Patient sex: M
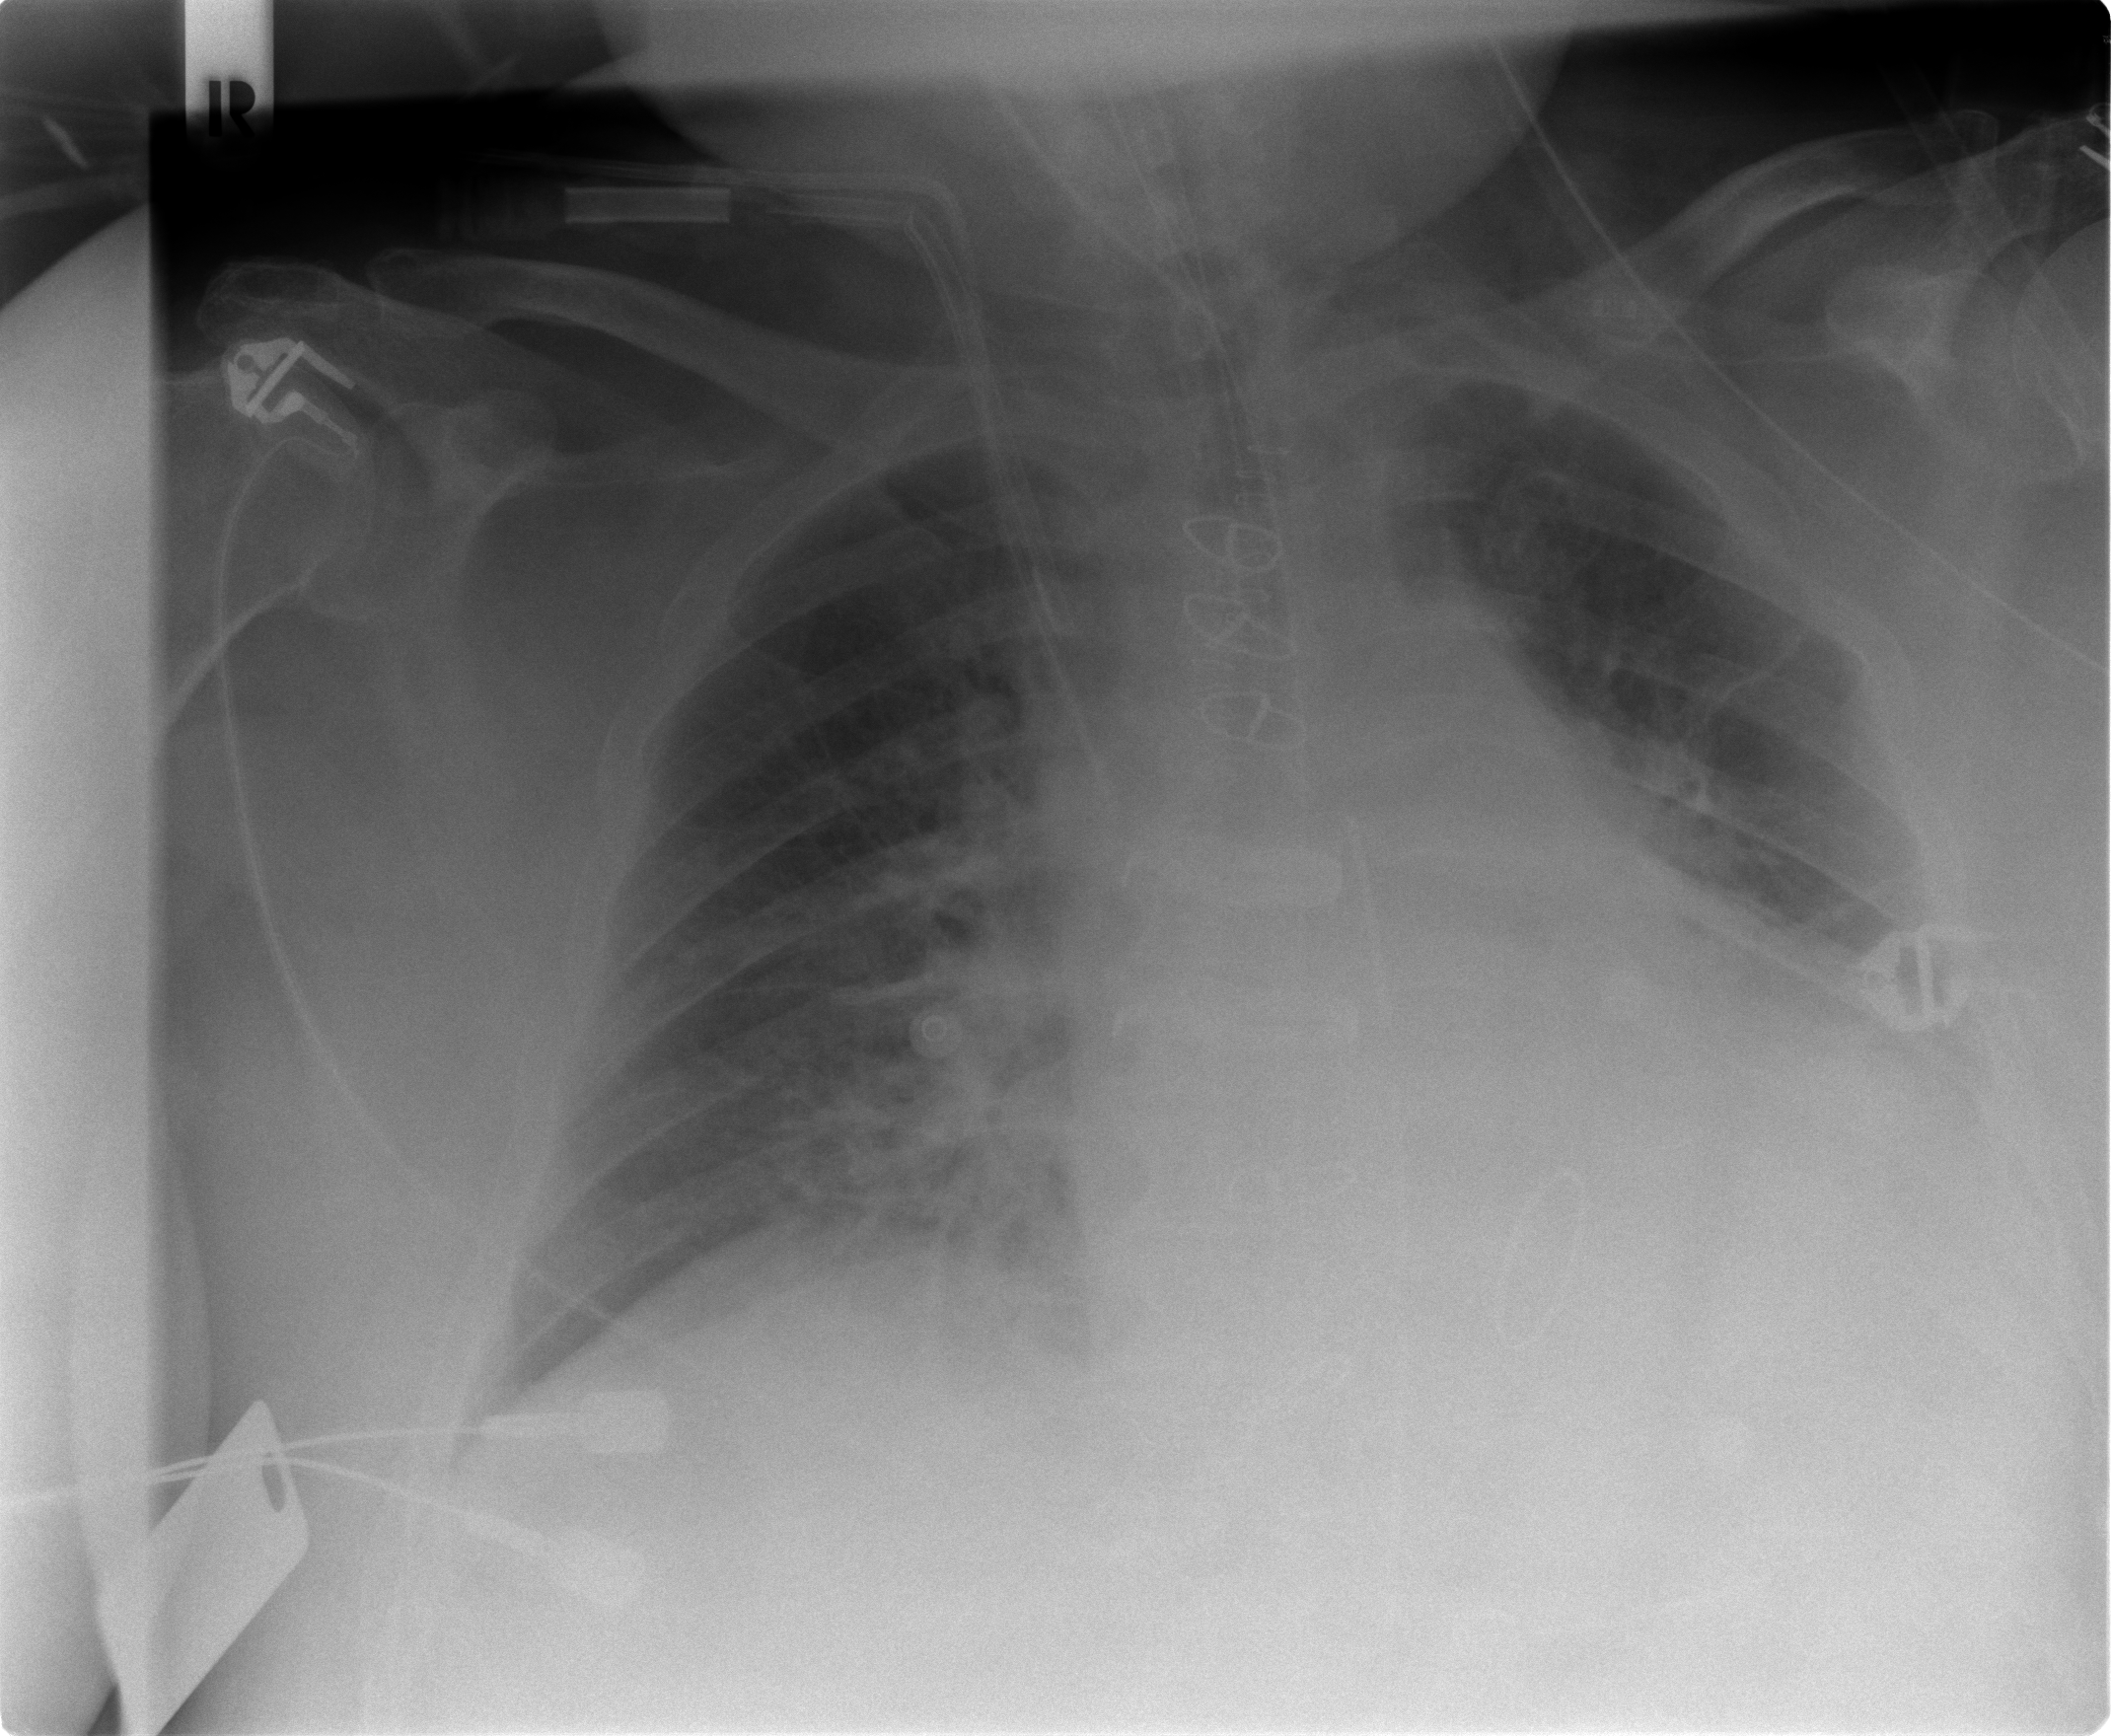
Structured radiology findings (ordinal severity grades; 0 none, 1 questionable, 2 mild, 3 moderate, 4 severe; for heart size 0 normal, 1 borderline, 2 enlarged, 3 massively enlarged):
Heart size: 2
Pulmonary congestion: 2
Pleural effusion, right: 0
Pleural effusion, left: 2
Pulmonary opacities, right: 0
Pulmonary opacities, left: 0
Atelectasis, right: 0
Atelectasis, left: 2